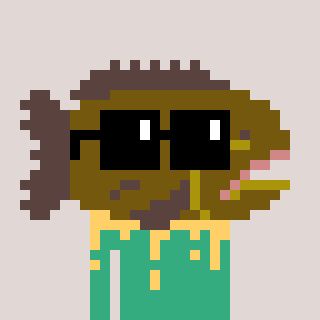
a pixel art character with square black sunglasses, a grouper-shaped head and a teal-colored body on a warm background